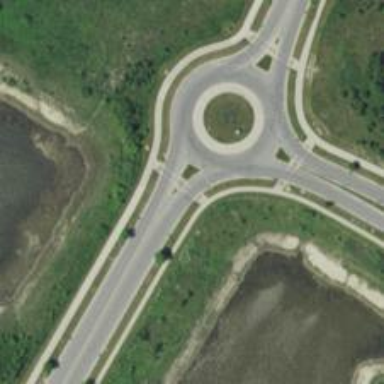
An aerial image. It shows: Marked crossing on the road.